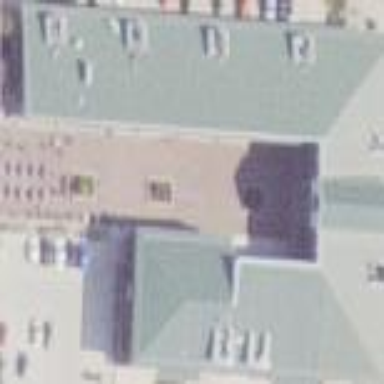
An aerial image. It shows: Commercial building.